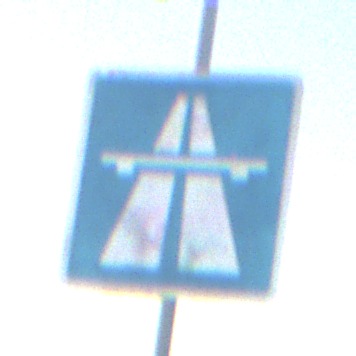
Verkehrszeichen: Autobahn
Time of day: SunriseSunset
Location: Outdoor (RoadRail)
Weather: PartlyCloudy
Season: NotSpecified
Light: Natural